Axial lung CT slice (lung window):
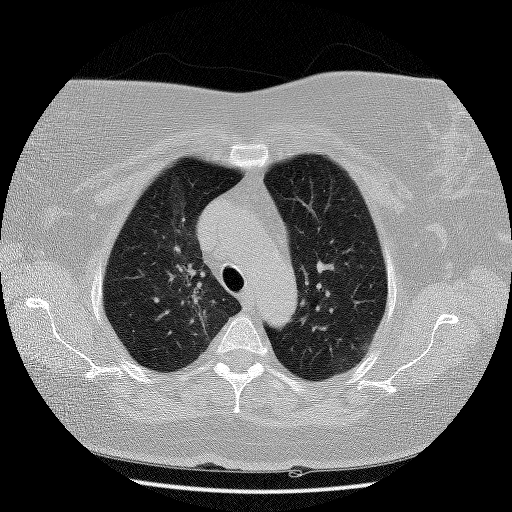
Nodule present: no